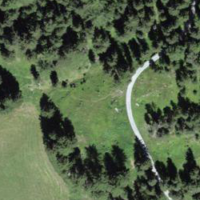
EUNIS habitat code: 43
Species observed at this site:
Vaccinium myrtillus
Astragalus cicer